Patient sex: M
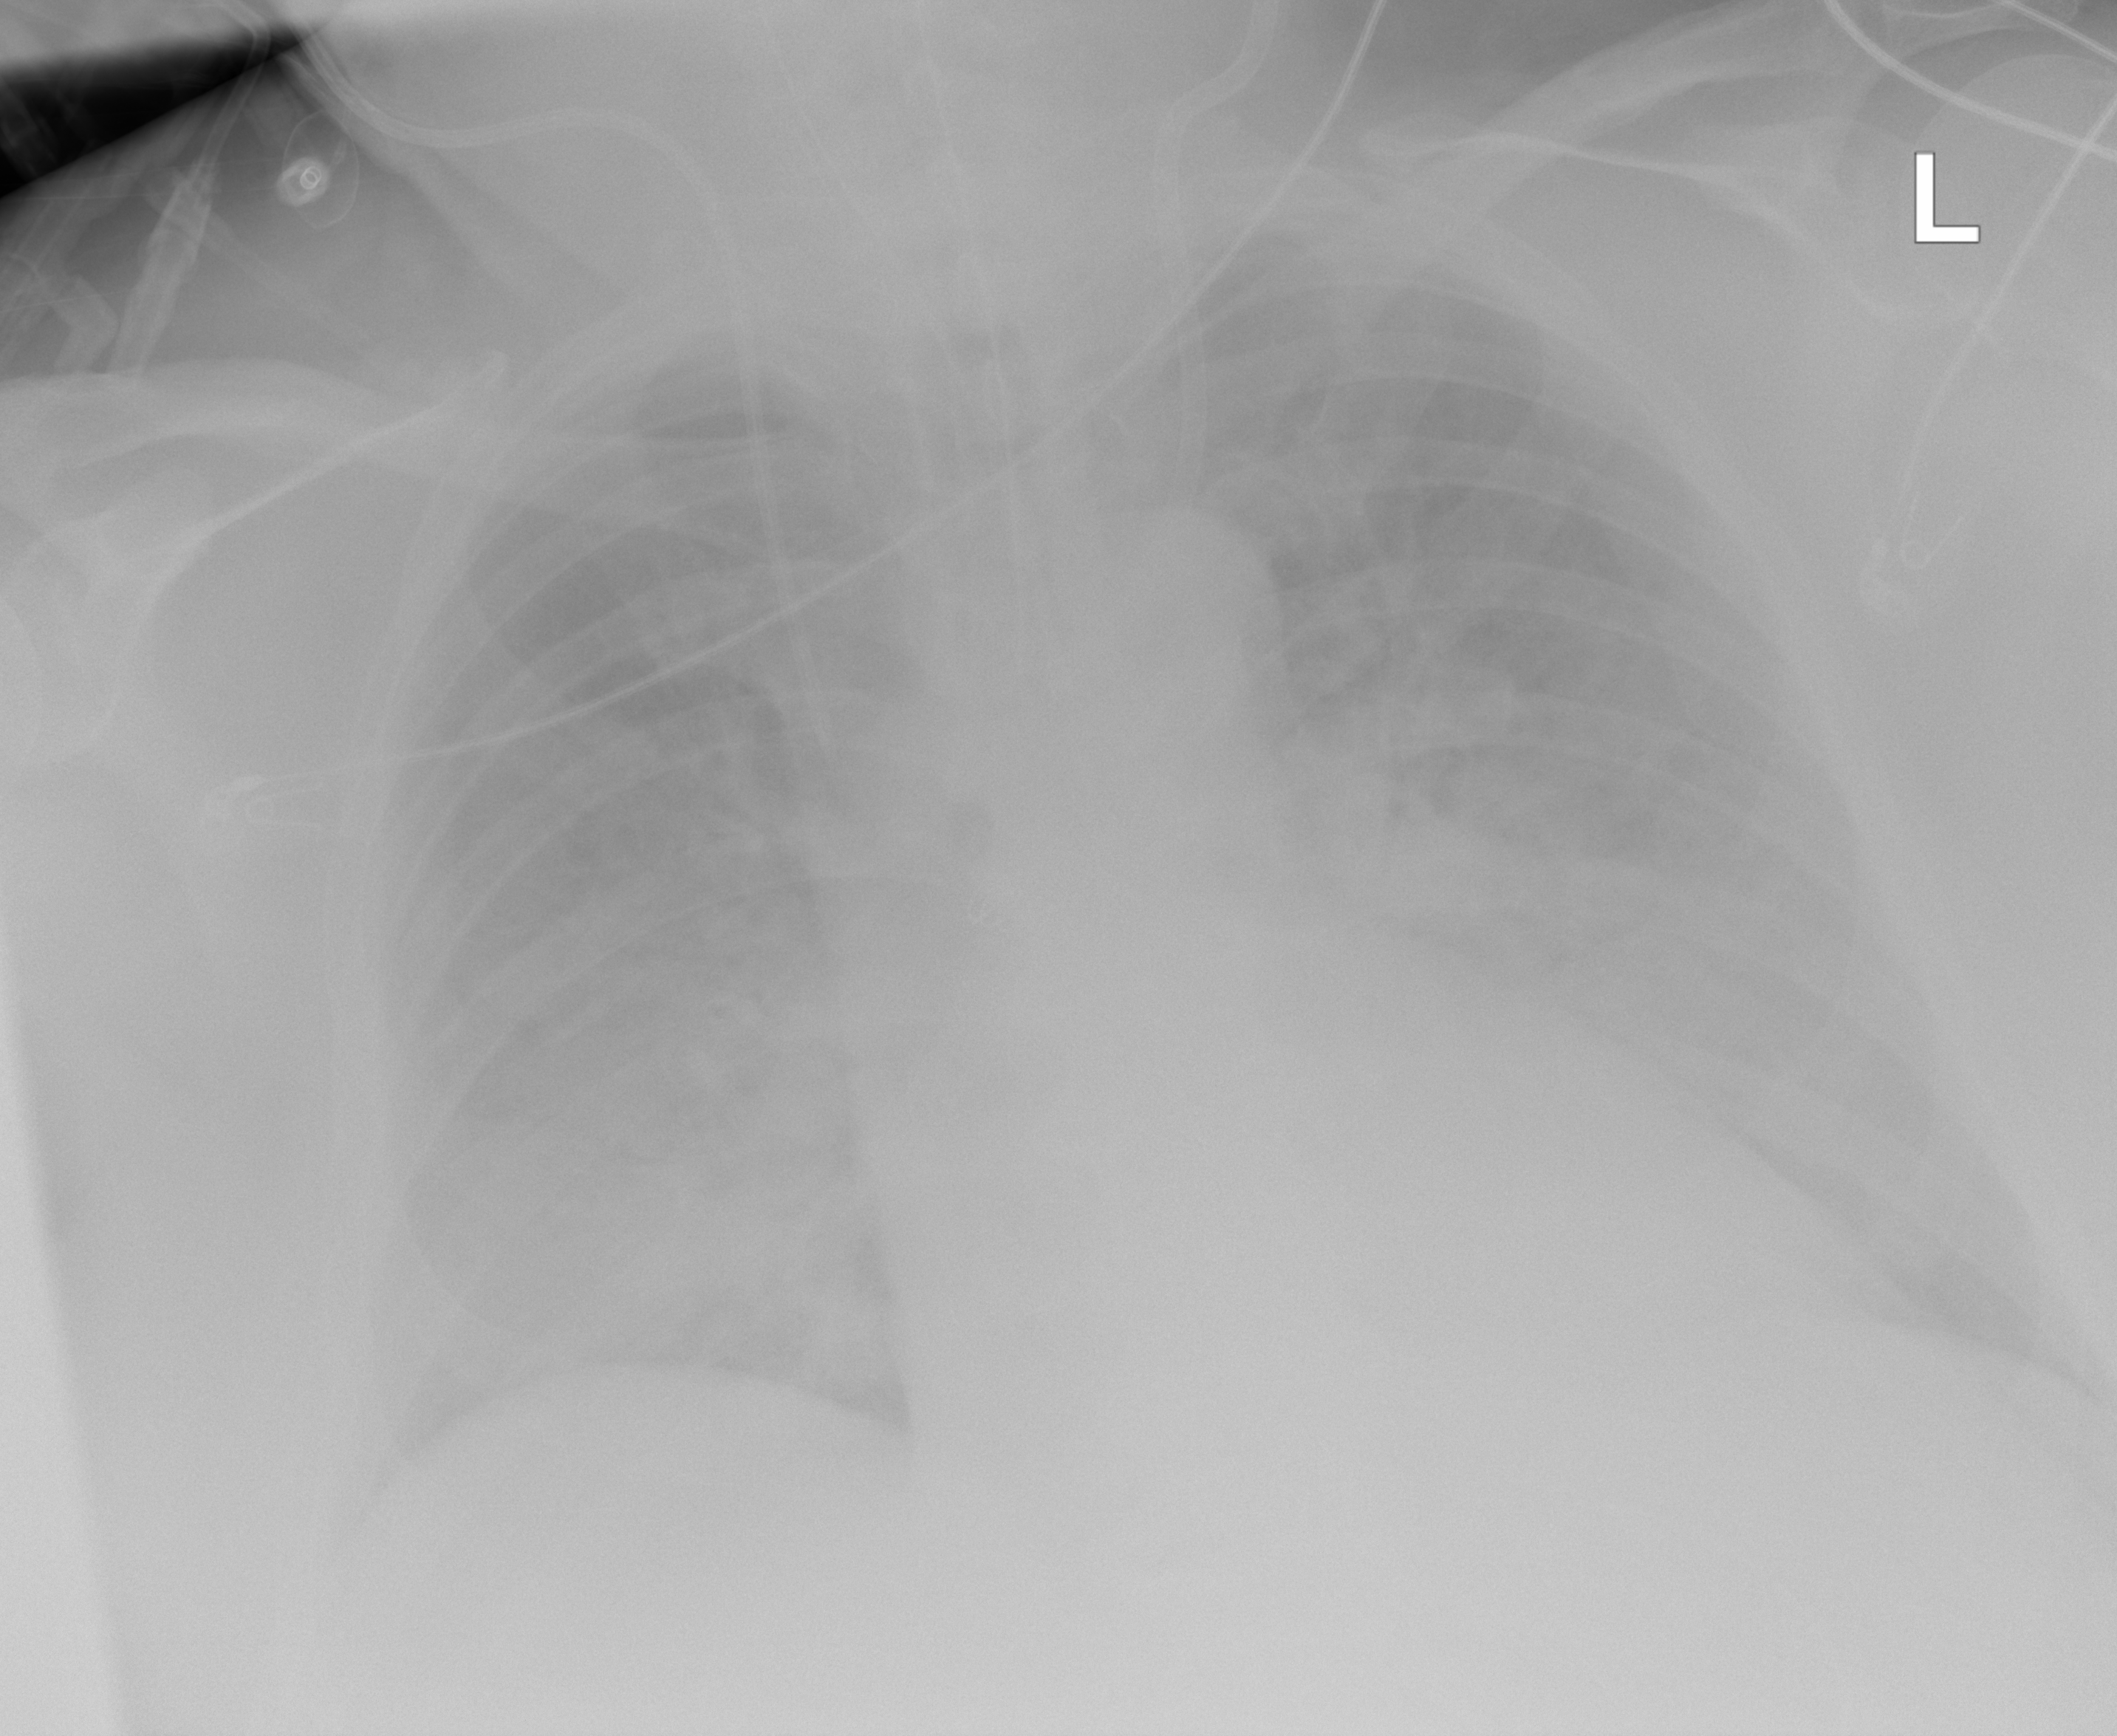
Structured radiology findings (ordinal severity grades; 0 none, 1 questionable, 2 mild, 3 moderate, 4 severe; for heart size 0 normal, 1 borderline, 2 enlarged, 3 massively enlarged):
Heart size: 0
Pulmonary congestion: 0
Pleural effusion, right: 3
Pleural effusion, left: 3
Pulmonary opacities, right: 2
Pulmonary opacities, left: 2
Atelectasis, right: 2
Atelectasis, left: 2